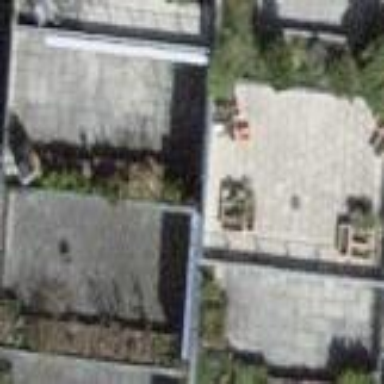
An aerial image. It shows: View of apartment building.